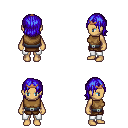
a pixel art fantasy rpg character, female body template, human, tanned skin, leather chest armor, white pants, blue long bangs hairstyle, bronze tiara, four views (front, back, left, right), 2x2 character sprite sheet, small pixel art, hard edges, no anti-aliasing